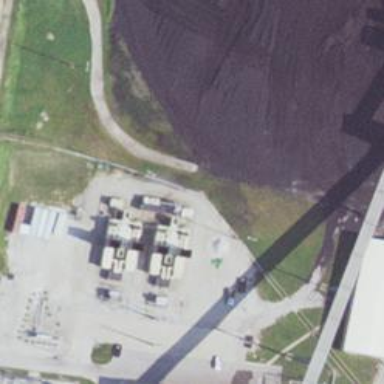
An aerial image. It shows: Gas turbine power generator.